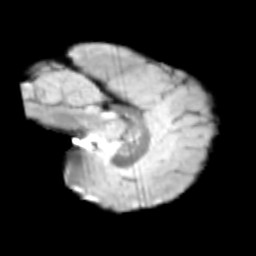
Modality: T2w
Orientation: sagittal
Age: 10
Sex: male
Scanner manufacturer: siemens
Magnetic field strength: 3 T
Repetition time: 3.8 s
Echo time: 0.07 s